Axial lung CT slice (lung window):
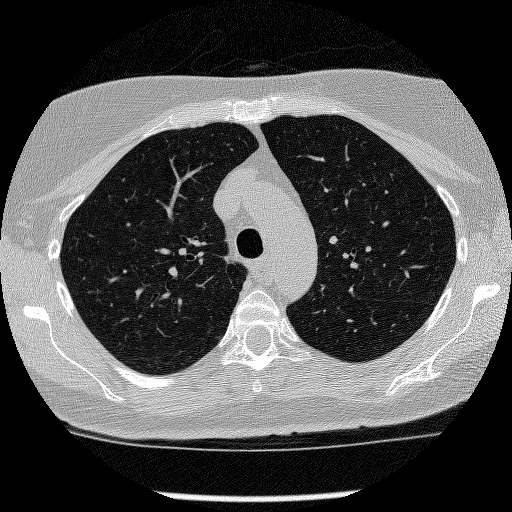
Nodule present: no